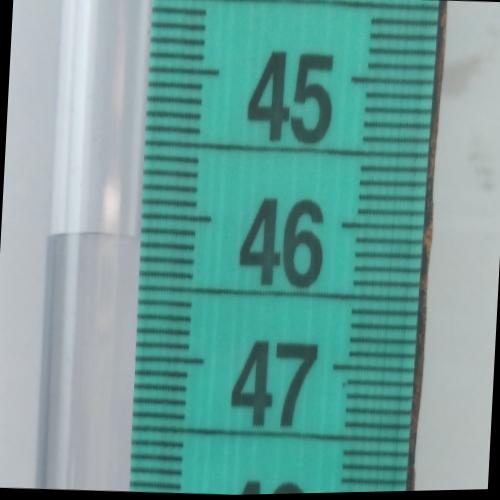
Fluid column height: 46.2 cm